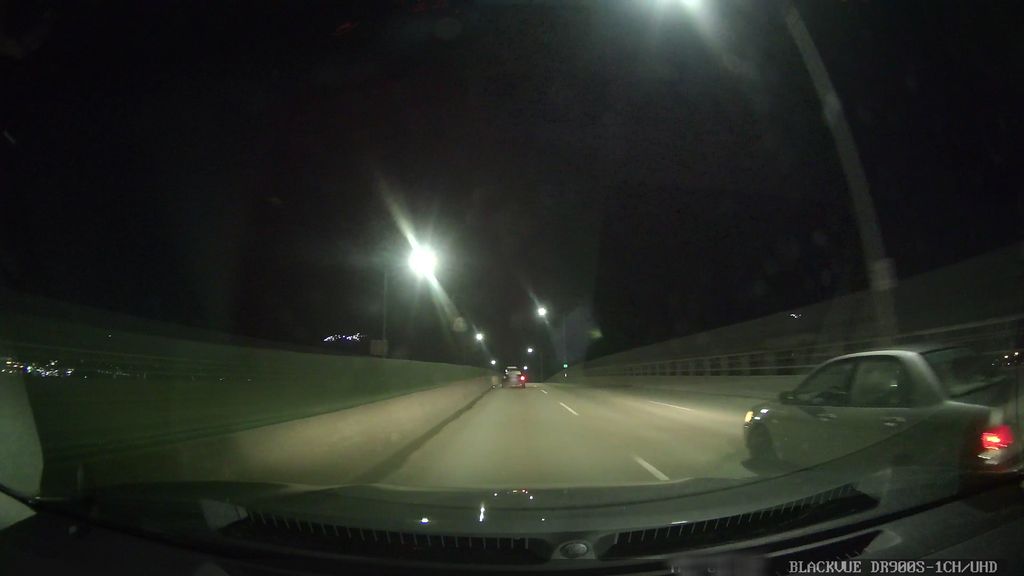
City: vancouver